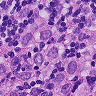
Metastatic tissue present: yes